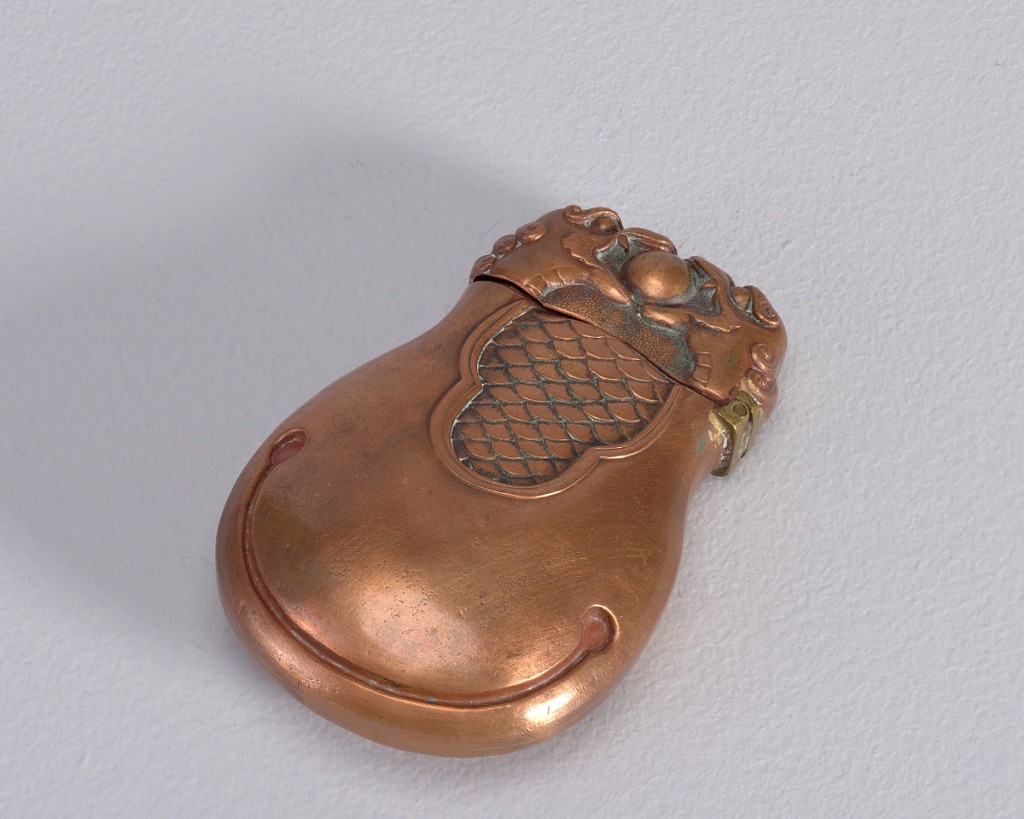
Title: Mokugyo (Gong) with Dragon Heads
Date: late 19th century
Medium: Copper
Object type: Matchsafe
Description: In the form of a mokugyo, or gong, with two dragon heads at top, both joined by single pearl clasped in their mouths. Identical on front and back. Dragon heads form lid, hinged on side. Reserve on box body with scales likely intended as striker.